Question: I have a VB.NET project that I have converted from Visual Studio 2008 to Visual Studio 2010. In VS 2008 the project compiles and runs just fine. When I converted it to VS 2010, I get a lot of errors with the DAO objects. This program connects to a SQL database not an Access database. I checked that the DAO reference was added in the project, it was but it says 'the system cannot find reference specified'.
Here is a screen shot of my my references:

The code and the errors:
'''
Module UpgradeSupport
Friend DAODBEngine_definst As New dao.DBEngine
'''
> Error: Type 'dao.DBEngine' is not defined
'''
Dim r As dao.Recordset
'''
> Error: Type 'dao.Recordset' is not defined
'''
Dim selProdODBC As dao.Workspace
'''
> Error: Type 'dao.Workspace' is not defined
Can someone please tell me what I need to do, in order to make my project work in Visual Studio 2010, like it did in Visual Studio 2008?
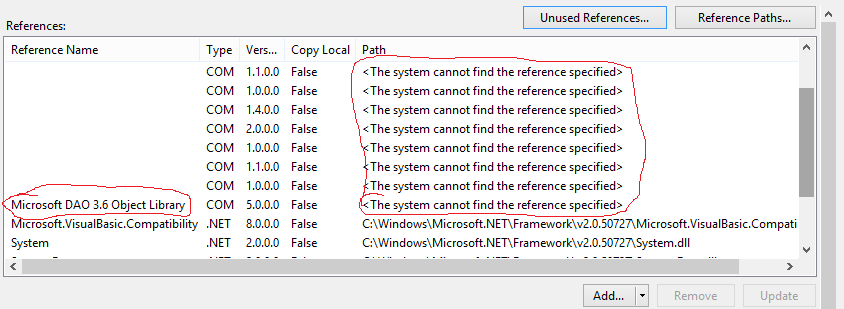
Answer: In order to get DAO to work as a reference in Visual Studio 2010, you have add the ACEDAO.DLL to your project. I got the .DLL file from my machine, it was in the office programs files. Once you add the .DLL file, you will have to add the correct import to your project.
'''
Imports Microsoft.Office.Interop.Access
'''